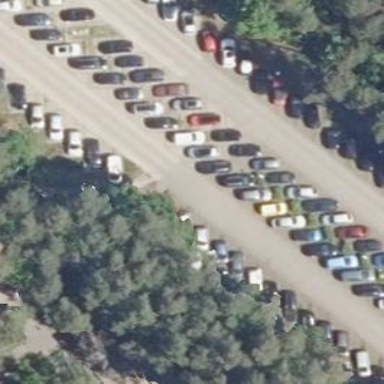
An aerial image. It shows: Parking aisle designated as service road.